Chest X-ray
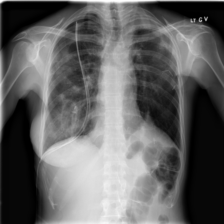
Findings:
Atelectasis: negative
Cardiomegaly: negative
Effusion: negative
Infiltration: negative
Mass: positive
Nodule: negative
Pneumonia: negative
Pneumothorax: positive
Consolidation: negative
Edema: negative
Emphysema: negative
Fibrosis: negative
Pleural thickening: negative
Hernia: negative